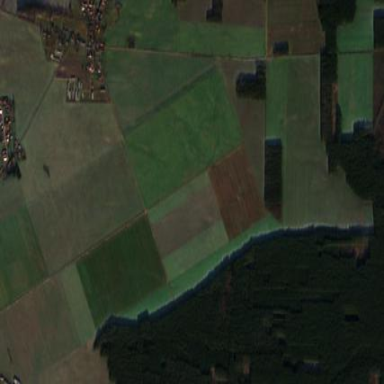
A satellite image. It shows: Picturesque farmland scene.